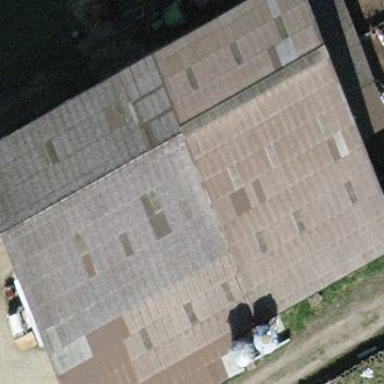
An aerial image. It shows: Cowshed building.